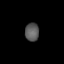
Tissue: lung
Cell type: Fibroblasts
Senescence score: 0.5694
Nuclear area (px): 246
Mean DAPI intensity: 90.093